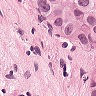
Metastatic tissue present: yes